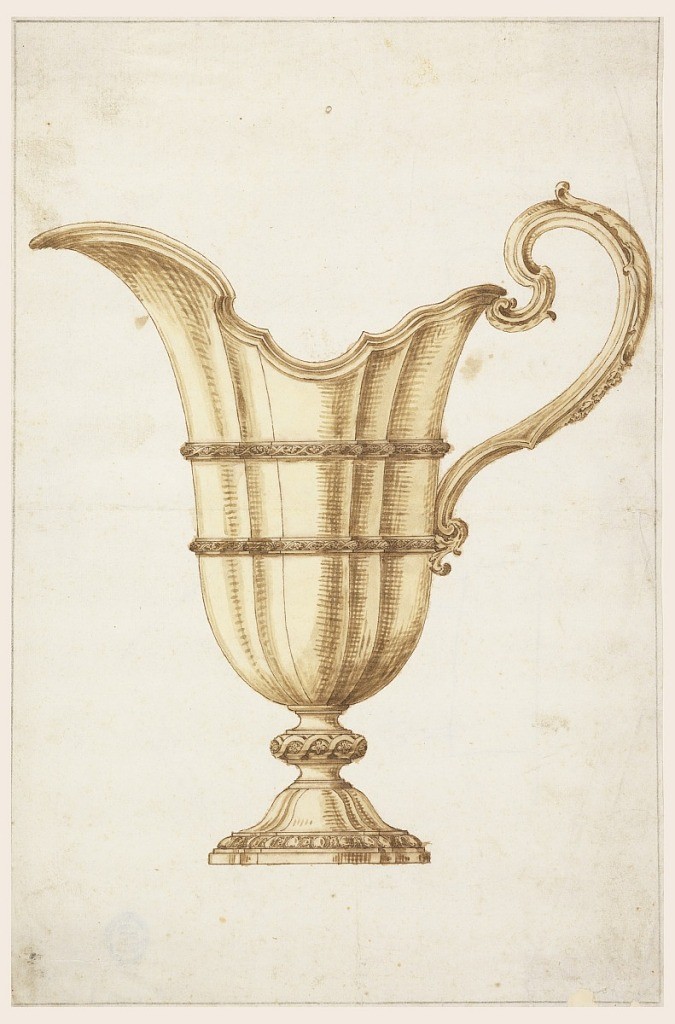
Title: Design for a Pitcher
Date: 1701–1750
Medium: Pen and dark ink, brush and gray watercolor on paper
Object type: Drawing
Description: Handle at right; body decorated with two narrow friezes with entwined waves and rosettes in the interval. A similar frieze is around the stem of the foot. Outside of handle is a leaf and garland. Verso: graphite sketches: a tablet and others.